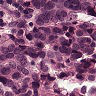
Metastatic tissue present: yes